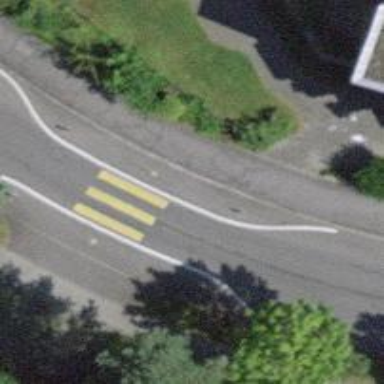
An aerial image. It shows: Kerb serving as barrier.